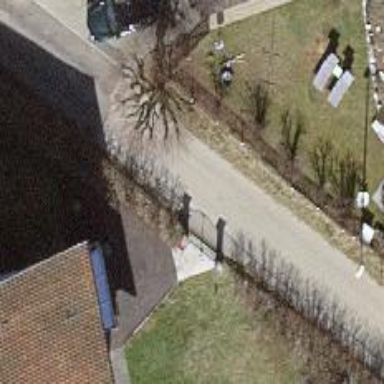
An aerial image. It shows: Gate.